Current action and preconditions to check: trajectory_clear

Your task: For each precondition in the list above, predict whether it will hold at this action.

Consider the current scene as observed from the mobile robot's camera, and analyze the predicted future states of all dynamic agents (e.g., people, animals, vehicles, or any moving entities) within the NEXT SECOND.

IMPORTANT: Only answer "very likely" if you are absolutely certain—based on strong, clear evidence—that a dynamic agent will violate the precondition in the predicted future state. Do NOT answer "very likely" for unlikely, ambiguous, or low-probability risks.

Ask yourself for each precondition: Is there a high probability, with clear and convincing evidence, that the predicted future states of any dynamic agent will interfere with the predicted future state of the currently executing action within the NEXT SECOND, causing that precondition to fail?

Assess the risk level based on these predictions. Use "likely" or "very likely" if motions create a clear risk of interference.

Use "neutral" or "improbable" if agents are nearby but their predicted paths are clearly diverging or non-conflicting.

Failure Risk Categories: "very improbable", "improbable", "neutral", "likely", "very likely"

Answer Format: Output ONLY the probability_of_failure value from these categories: "very improbable", "improbable", "neutral", "likely", "very likely"

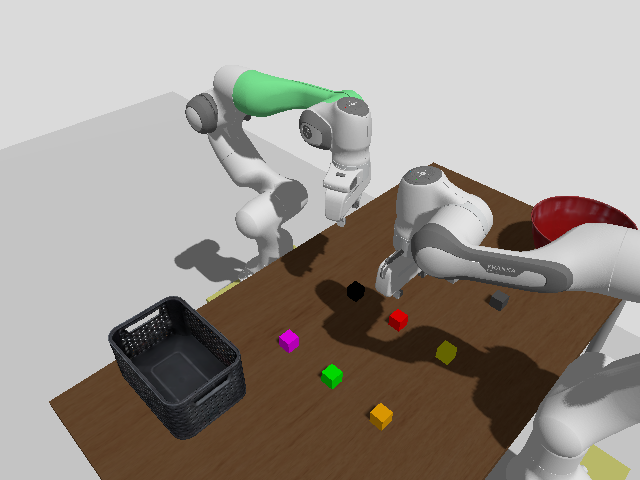

Answer: improbable